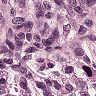
Metastatic tissue present: yes